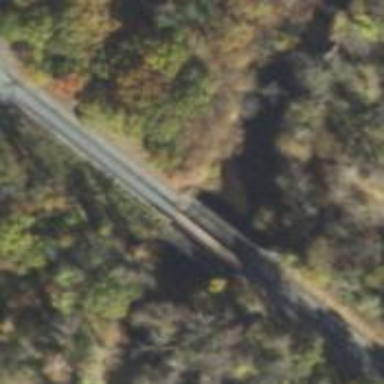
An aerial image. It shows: Path leading to bridge.